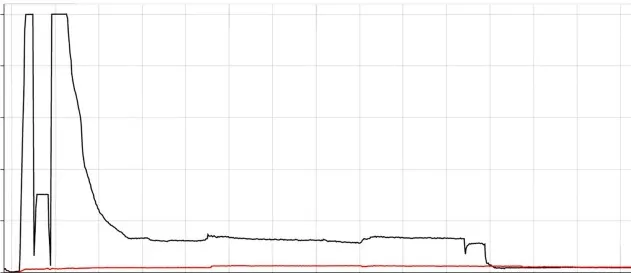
The first TAC (A) shows the patient's administration with 99mTc-MDP.
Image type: pathology (immunostaining)